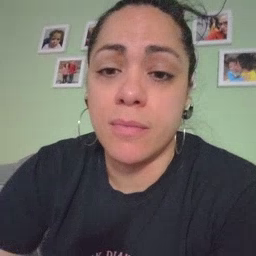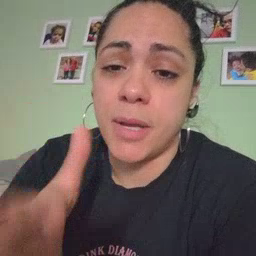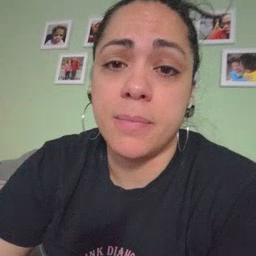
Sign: mom